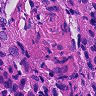
Metastatic tissue present: yes